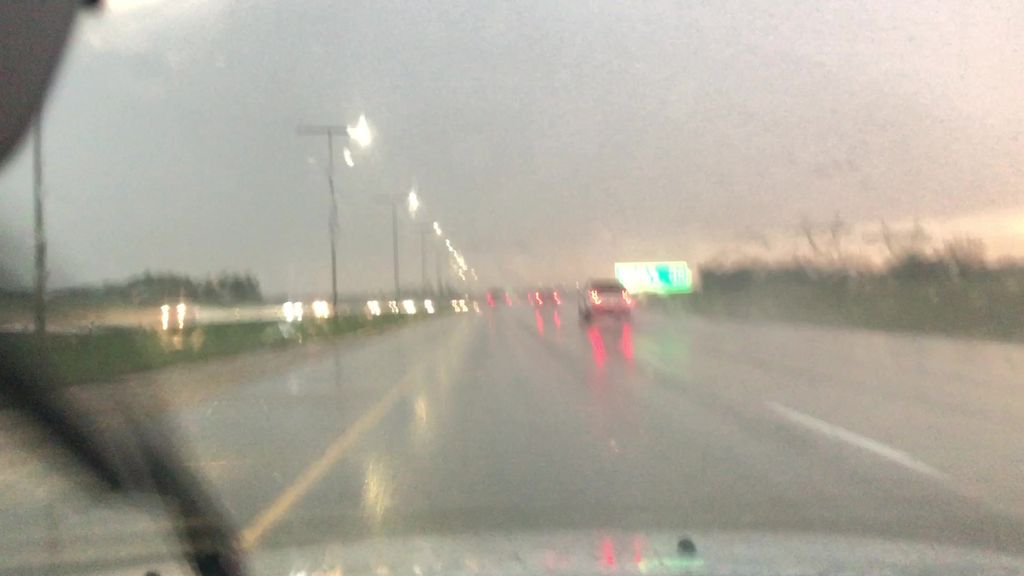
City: edmonton